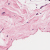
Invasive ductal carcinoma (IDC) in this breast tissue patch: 0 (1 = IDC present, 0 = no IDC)